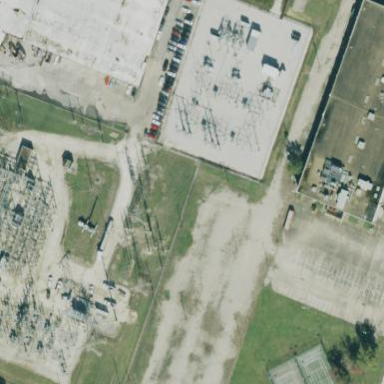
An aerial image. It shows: Outdoor distribution level power substation.